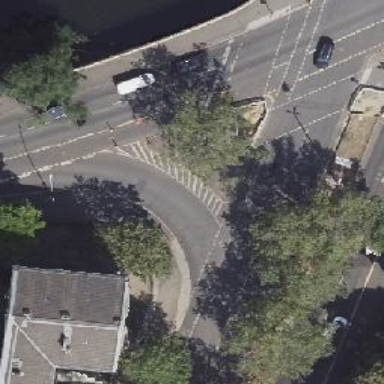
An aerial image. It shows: Unmarked crossing on footway.